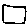
Label: square